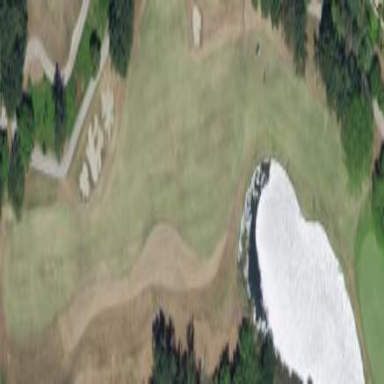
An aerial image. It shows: Golf fairway in the image.